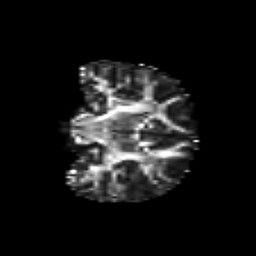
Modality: FA
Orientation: coronal
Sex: male
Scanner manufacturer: siemens
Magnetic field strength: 3 T
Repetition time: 5 s
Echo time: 0.071 s